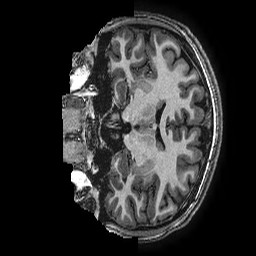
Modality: T1w
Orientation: coronal
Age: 17
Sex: female
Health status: ill
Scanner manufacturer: ge
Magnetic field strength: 3 T
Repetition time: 0.00766 s
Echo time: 0.003476 s